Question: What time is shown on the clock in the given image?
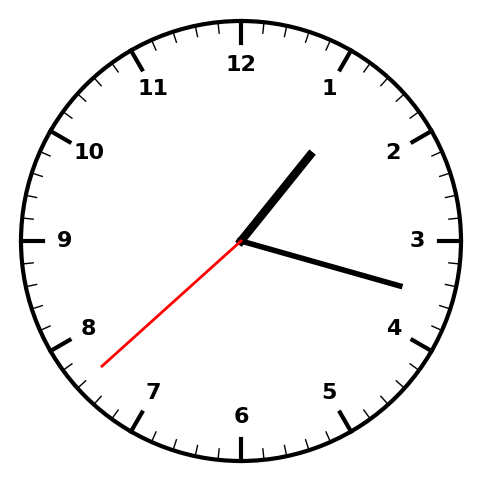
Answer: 01:17:38